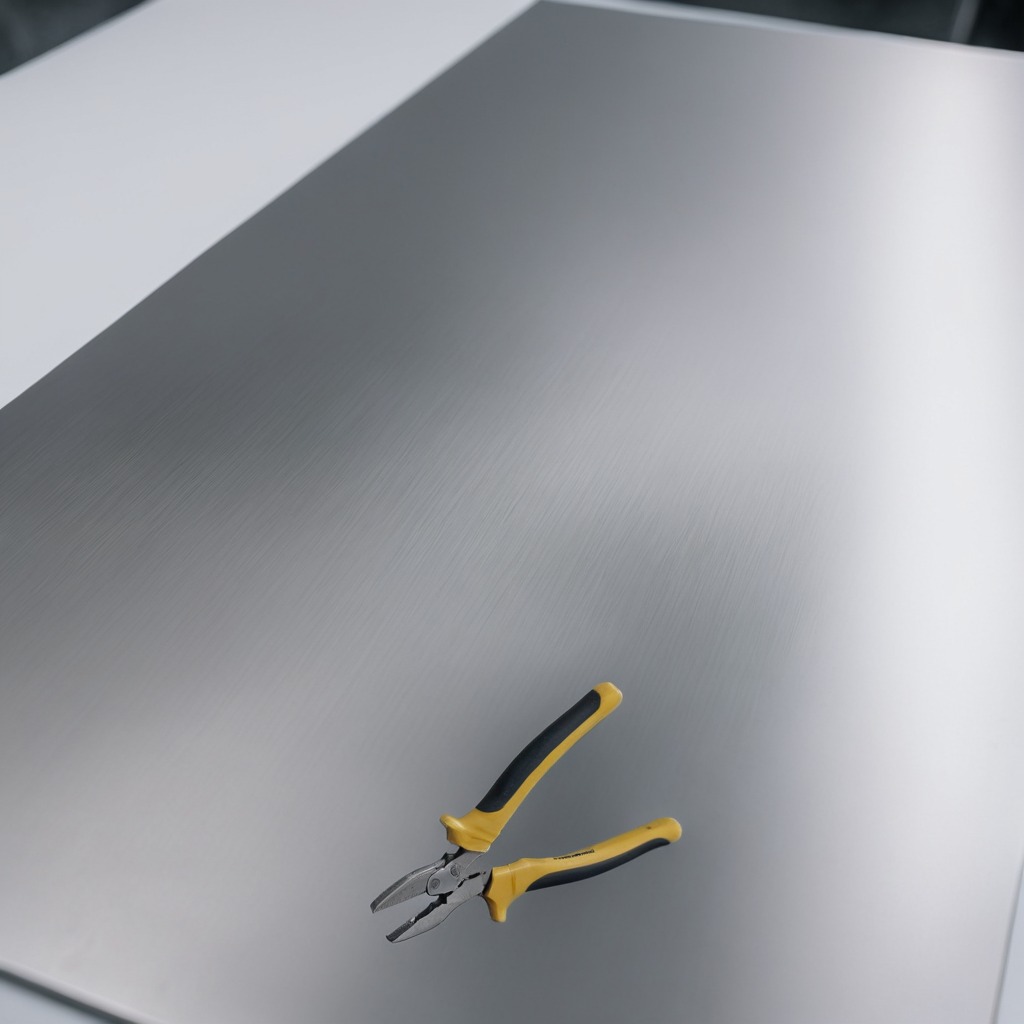
A plier lies on the stainless steel table in a high-end prototyping lab.